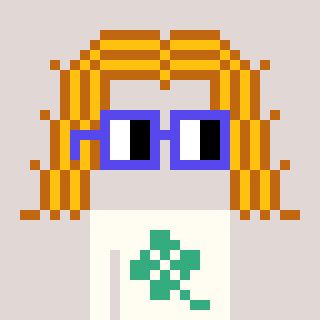
a pixel art character with square blue glasses, a hair-shaped head and a grayscale-colored body on a warm background